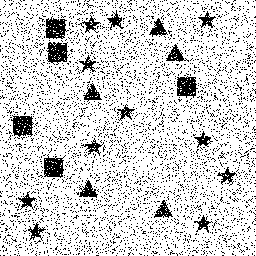
Squares: 5
Triangles: 5
Stars: 11
Total shapes: 21